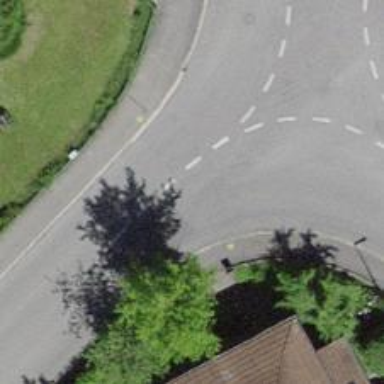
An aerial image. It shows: Unmarked crossing on the road.